Field crop: tomato
Growth stage: 2
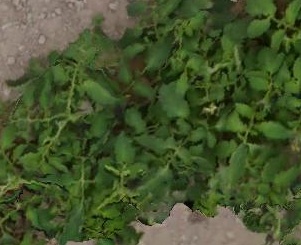
Species: tomato